Question: I have a UITableView with custom UITableViewCells.
Each of these cells has six UILabels, in which numeric values are presented (please refer to the screenshot below).
Unfortunately the numeric values in the last row are not correctly aligned. Having them right-aligned would also not be helpful. The correct alignment would be along the "," comma.
How can I comma-align numeric values in iOS? Do you have any ideas?

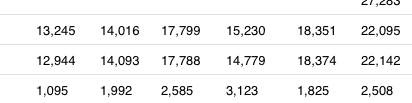
Answer: Use right alignment with a fixed width font like Courier.